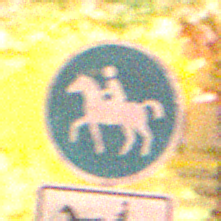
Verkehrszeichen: Reitweg
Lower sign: MehrspurigeFahrzeugeFrei9
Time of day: Night
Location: Outdoor (Nature)
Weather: Clear
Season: NotSpecified
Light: Natural